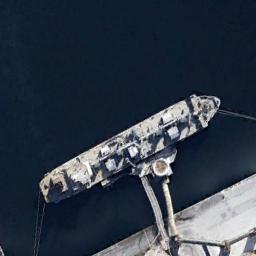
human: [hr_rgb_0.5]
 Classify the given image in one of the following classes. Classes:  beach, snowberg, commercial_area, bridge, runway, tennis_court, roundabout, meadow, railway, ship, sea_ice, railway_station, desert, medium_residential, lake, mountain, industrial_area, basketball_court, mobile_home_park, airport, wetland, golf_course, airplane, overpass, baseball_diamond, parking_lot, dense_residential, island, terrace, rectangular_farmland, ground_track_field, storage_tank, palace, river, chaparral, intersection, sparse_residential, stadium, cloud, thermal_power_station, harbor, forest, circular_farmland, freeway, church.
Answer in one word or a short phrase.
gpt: ship